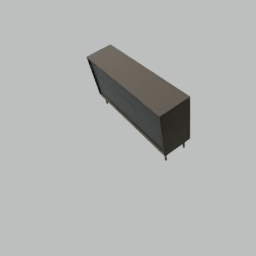
Label: furniture